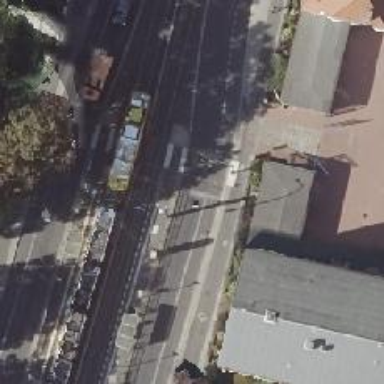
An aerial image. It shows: Road with traffic signals.